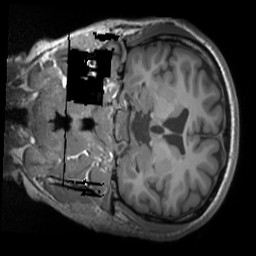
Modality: T1w
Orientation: coronal
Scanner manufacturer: siemens
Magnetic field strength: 3 T
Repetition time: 1.9 s
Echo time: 0.00267 s